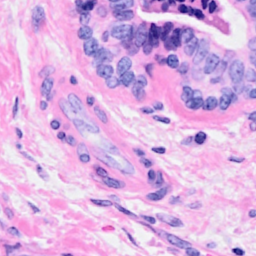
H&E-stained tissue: Breast